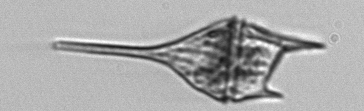
Label: Tripos_lineatus